Interaction volume radius: 5 \u00c5
Interaction volume height: 30 \u00c5
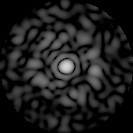
Disorder parameter: 0.8551